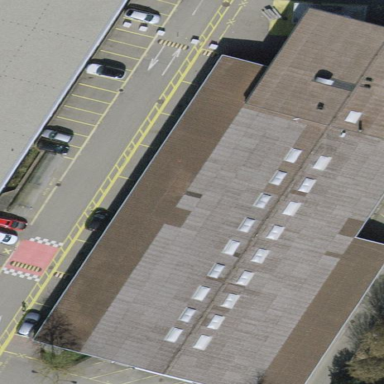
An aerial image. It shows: Retail building.